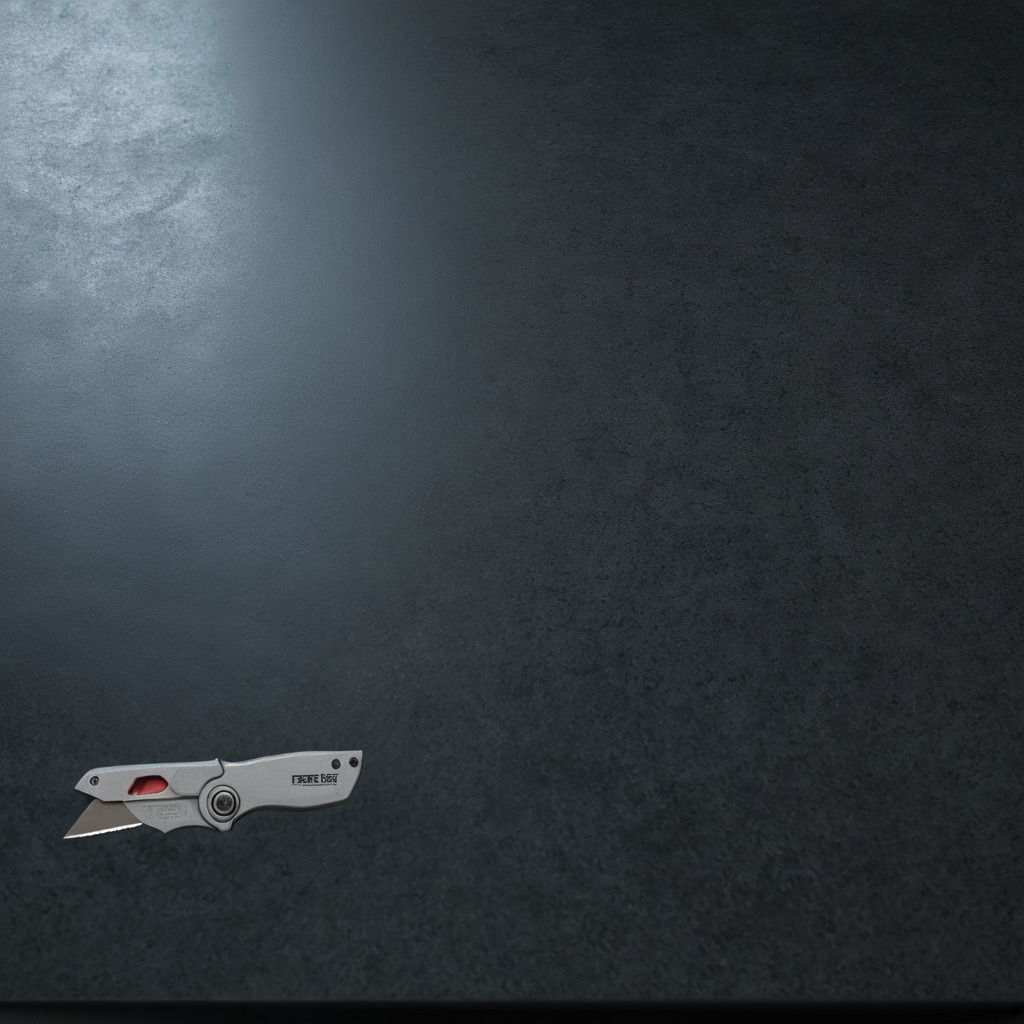
A utility knife is lying on a clean granite table inside a workshop at night dim ambient light soft shadows worn but